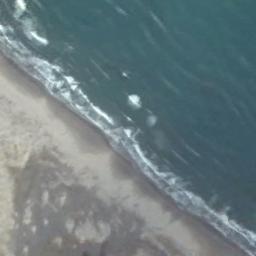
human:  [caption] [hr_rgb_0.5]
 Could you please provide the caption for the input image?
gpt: The beach with brown sand and the color of the seawater is dark blue .

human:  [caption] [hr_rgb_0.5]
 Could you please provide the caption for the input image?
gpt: The blue-green sea and earthy beach .

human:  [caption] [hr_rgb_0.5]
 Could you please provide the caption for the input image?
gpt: The dark green water lashes the beach .

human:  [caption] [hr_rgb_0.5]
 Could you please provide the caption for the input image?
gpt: The beach is quiet and placid .

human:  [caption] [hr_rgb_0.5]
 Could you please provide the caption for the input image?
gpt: There is a beach near the sea .